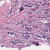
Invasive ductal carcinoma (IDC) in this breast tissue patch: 1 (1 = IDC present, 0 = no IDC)